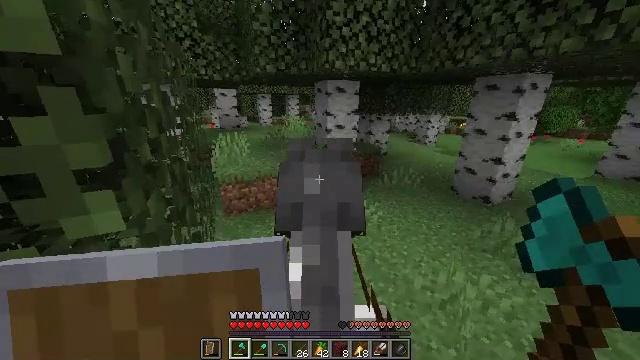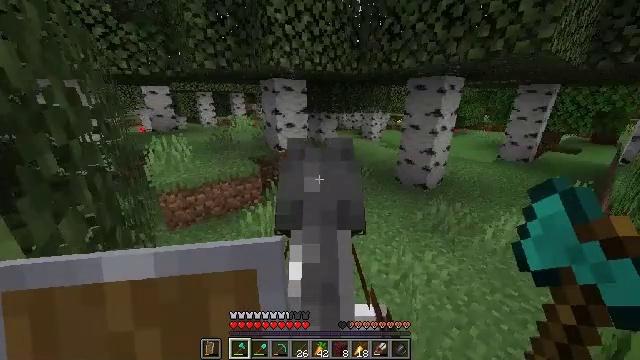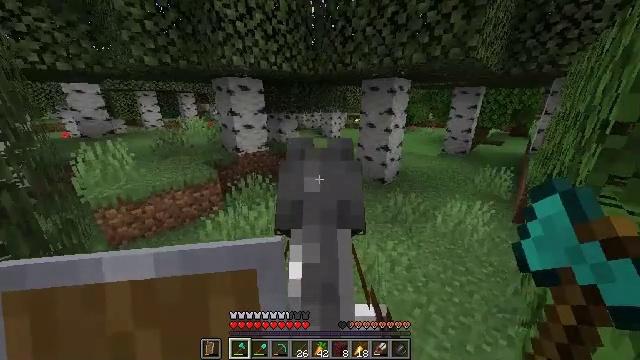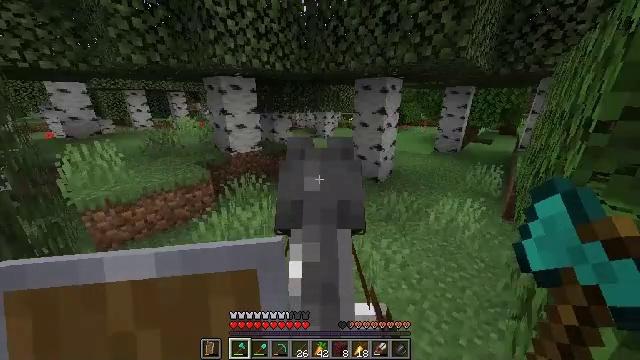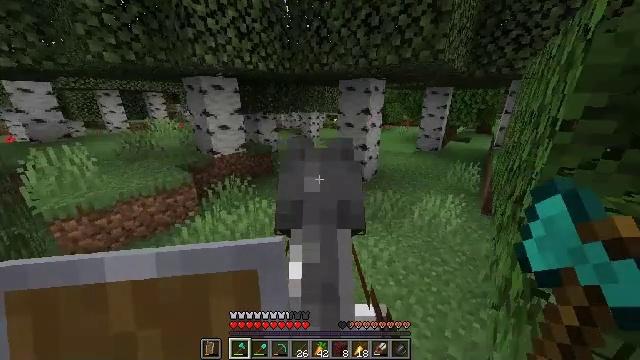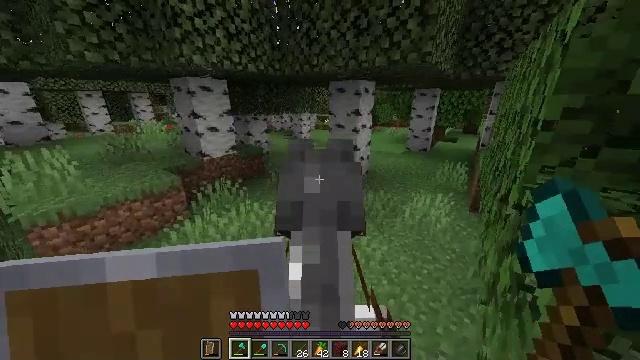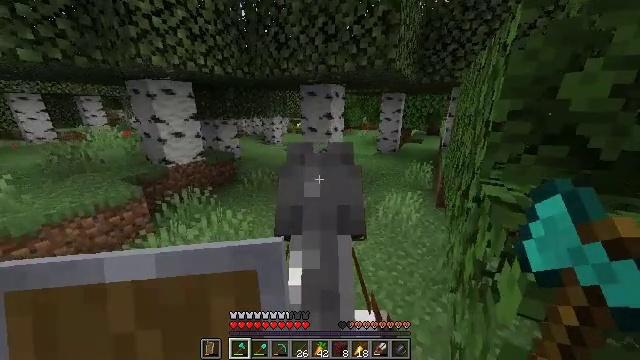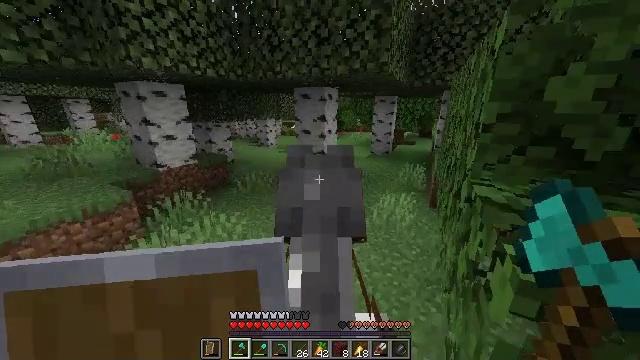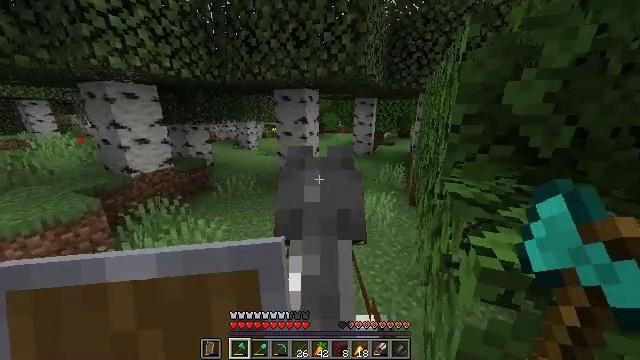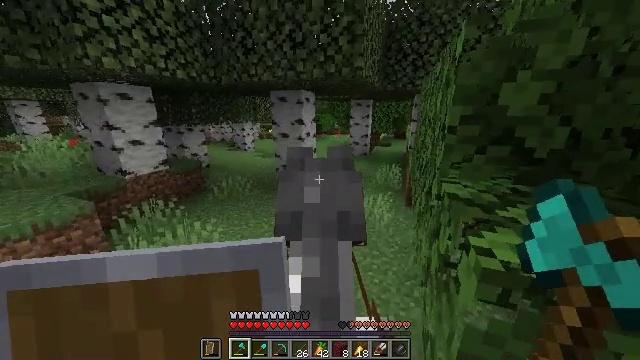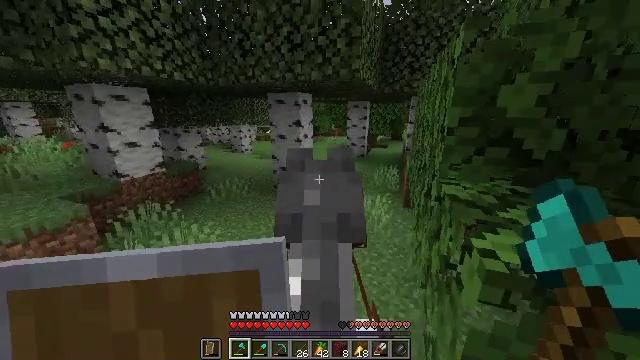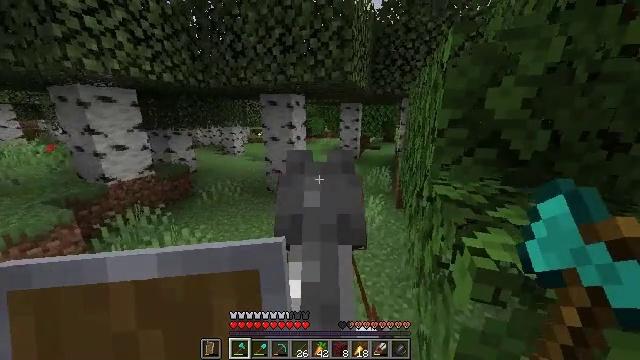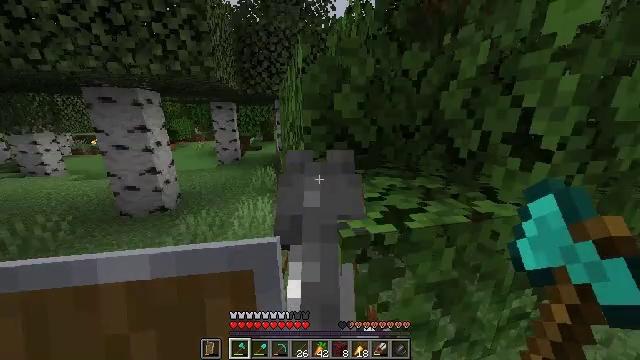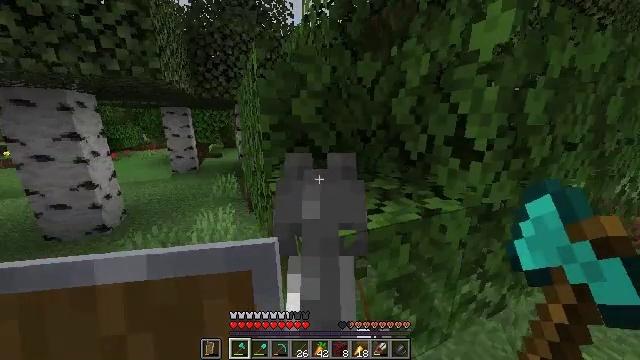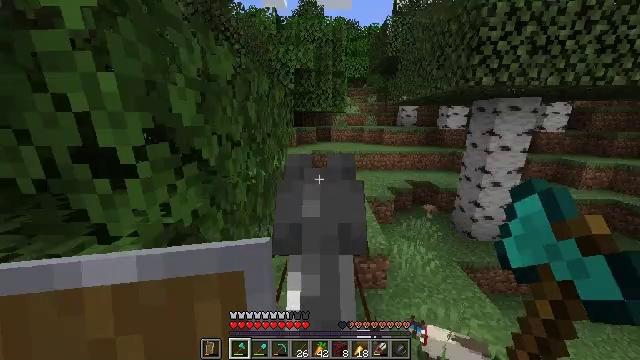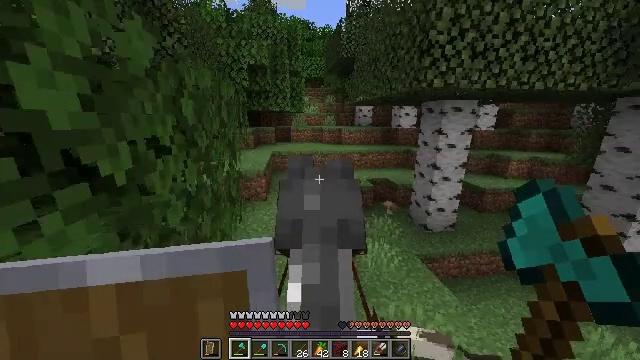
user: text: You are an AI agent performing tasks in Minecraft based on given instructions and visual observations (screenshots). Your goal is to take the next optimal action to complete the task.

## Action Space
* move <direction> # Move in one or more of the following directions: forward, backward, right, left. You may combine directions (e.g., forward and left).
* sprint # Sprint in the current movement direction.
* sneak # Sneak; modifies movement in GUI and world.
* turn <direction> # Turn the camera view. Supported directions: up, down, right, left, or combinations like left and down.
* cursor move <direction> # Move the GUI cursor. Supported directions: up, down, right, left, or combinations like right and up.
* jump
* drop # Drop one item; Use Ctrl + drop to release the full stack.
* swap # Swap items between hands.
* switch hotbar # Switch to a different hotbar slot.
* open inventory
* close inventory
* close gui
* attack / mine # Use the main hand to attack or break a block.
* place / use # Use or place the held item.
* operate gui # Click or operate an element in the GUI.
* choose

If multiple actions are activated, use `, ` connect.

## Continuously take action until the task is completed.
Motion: motion action
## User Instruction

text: Dig up some sand.
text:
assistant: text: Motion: move forward and move right, turn right
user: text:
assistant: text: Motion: move forward and move right, turn right
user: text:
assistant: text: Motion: move forward and move right, turn right
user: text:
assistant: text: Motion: move forward and move right, turn right
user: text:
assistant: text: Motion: move forward and move right, turn right
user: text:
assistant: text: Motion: move forward and move right, turn right
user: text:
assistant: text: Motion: move forward and move right, turn right
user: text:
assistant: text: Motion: move forward, turn right
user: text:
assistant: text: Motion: move forward
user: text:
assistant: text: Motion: move forward, turn right
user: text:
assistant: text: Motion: move forward, turn right
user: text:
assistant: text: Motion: move forward, turn right
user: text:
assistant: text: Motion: move forward, turn right and up
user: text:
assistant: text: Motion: move forward, turn right
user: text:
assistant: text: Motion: move forward
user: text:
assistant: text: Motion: move forward
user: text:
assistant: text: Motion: move forward
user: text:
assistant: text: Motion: move forward, turn left
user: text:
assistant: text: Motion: move forward, turn left
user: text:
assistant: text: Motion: move forward, turn left
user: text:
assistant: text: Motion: move forward, turn left
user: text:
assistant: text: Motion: move forward, turn left
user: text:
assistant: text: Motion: move forward, turn left
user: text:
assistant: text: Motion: move forward, turn left
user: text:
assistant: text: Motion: move forward, turn left
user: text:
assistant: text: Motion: move forward and move right, turn left
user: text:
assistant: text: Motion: move forward and move right, turn left and up
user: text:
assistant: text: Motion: move forward and move right, turn left
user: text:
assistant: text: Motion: move forward and move right, turn left
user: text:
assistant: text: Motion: move forward and move right